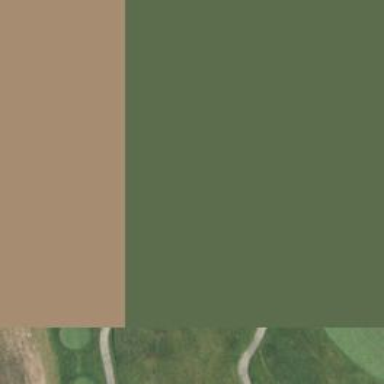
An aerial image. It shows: Path for both roads and golfers.